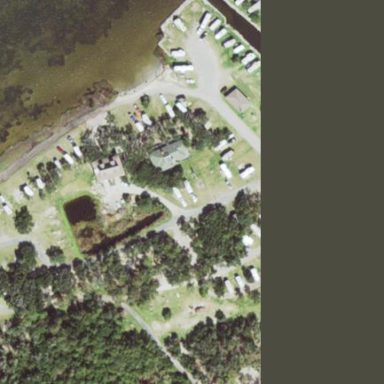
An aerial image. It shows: Campsite where tents and caravans are allowed.